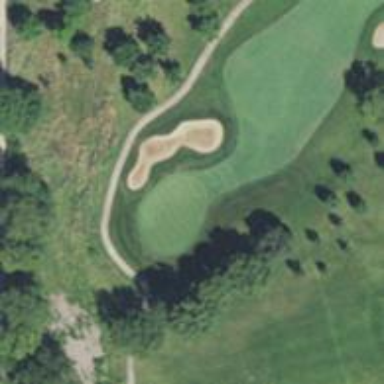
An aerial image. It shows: View of golf hole.